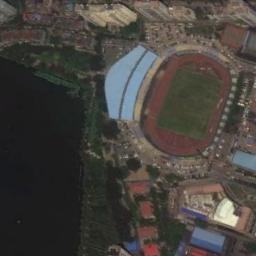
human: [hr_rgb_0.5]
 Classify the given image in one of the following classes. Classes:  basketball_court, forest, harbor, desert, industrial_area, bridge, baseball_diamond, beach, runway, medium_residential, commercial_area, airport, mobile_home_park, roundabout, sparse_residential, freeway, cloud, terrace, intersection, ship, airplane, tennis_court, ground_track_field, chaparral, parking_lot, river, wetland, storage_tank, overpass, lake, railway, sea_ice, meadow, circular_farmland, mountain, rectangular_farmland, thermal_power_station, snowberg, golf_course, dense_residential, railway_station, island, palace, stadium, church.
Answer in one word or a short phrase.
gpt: stadium